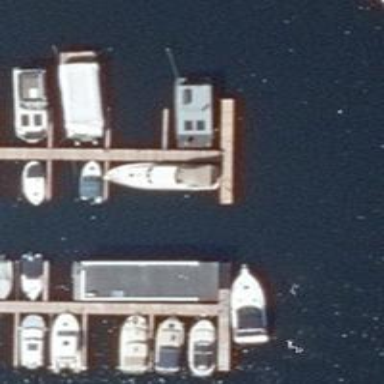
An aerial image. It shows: Man-made pier.